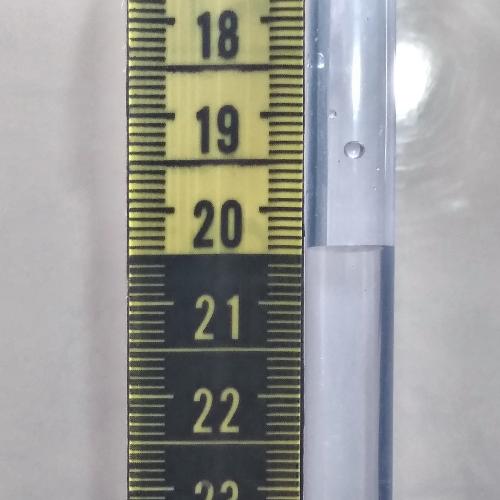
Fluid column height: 20.4 cm